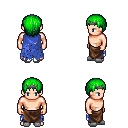
a pixel art fantasy rpg character, male body template, human, light skin, blue tattered cape, robe skirt, green plain hairstyle, iron tiara, white slippers, four views (front, back, left, right), 2x2 character sprite sheet, small pixel art, hard edges, no anti-aliasing